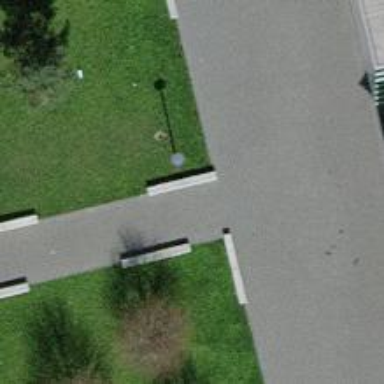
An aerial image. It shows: Bench.